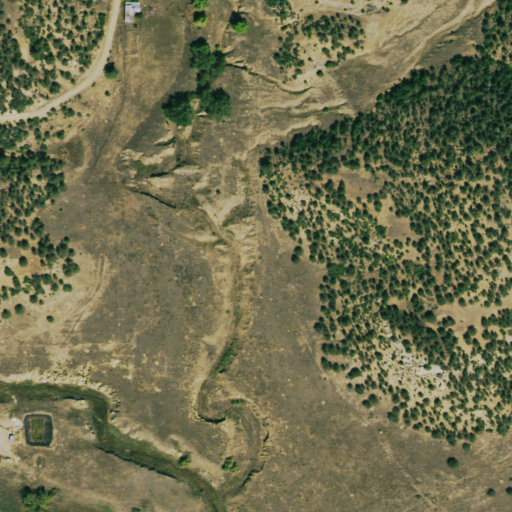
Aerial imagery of valley in Colorado named Wolf Canyon containing shrub, evergreen forest, grassland, and open development